Question: Is it possible to obtain the peak meter readings for individual programs on Windows 7, and if so, how?
With WASAPI one can capture the entire system audio through a loopback device, but this does not differentiate between outputs from different programs. <URL> regards capturing audio for a single specified application, but the answers seem prohibitive when dealing with capturing all programs that are playing audio individually. This must be possible because SndVol can do it, as shown in the image below. The question is how is it being accomplished? Is it being done through unexposed API calls or is it actually possible to achieve something like this through WASAPI as well?

Thanks.
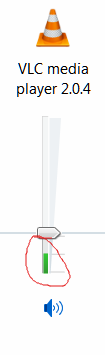
Answer: You are enumerating audio sessions and getting 'IAudioSessionControl' interfaces (MSDN <URL>. The missing part is that you can query 'IAudioMeterInformation' inteface from 'IAudioSessionControl' you are already holding.
If the audio endpoint supports peak meters, you will be able to obtain this interface, and use 'IMeterInformation::GetPeakValue' for individual sessions. And this is what SndVol supposedly doing.
Here is a <URL>:
'''
CComPtr<IAudioSessionControl> pSessionControl;
...
CComQIPtr<IAudioMeterInformation> pMeterInformation = pSessionControl;
FLOAT fPeakValue;
pMeterInformation->GetPeakValue(&fPeakValue);
_tprintf(_T("nSessionIndex %d, fPeakValue %.2f
"), nSessionIndex, fPeakValue);
'''